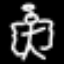
Label: angel